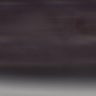
Metastatic tissue present: no